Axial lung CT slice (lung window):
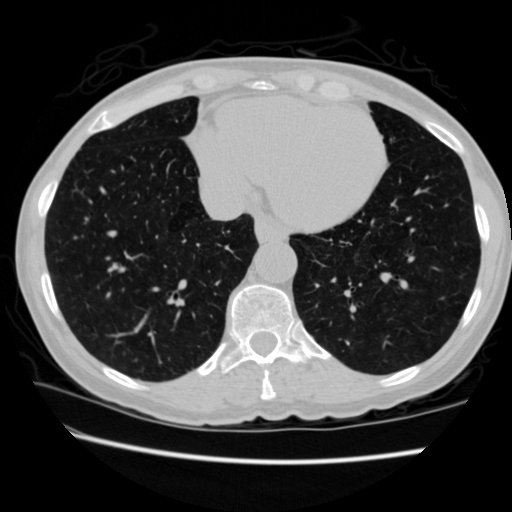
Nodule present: no